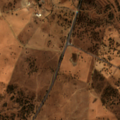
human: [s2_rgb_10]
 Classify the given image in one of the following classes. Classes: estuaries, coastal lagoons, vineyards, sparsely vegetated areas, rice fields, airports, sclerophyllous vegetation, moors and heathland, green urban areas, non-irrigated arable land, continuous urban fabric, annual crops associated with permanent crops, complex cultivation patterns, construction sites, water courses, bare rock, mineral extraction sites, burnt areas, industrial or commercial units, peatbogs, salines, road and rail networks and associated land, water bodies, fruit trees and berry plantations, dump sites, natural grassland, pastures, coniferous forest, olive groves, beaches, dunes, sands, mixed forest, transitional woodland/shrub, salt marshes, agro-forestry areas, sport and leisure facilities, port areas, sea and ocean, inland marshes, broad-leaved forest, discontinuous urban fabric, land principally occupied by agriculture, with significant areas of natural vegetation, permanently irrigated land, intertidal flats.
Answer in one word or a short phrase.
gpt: non-irrigated arable land, olive groves, pastures, complex cultivation patterns, agro-forestry areas